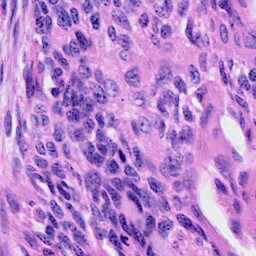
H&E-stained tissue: Cervix